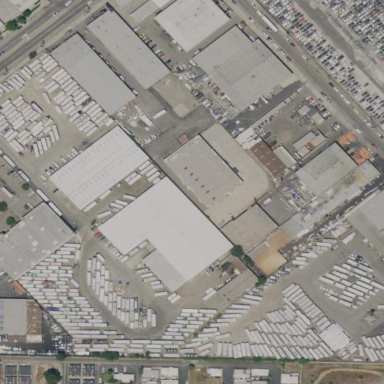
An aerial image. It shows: Warehouse.